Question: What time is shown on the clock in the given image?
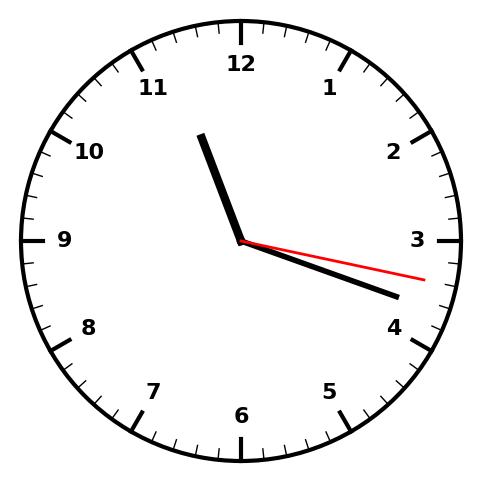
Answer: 11:18:17